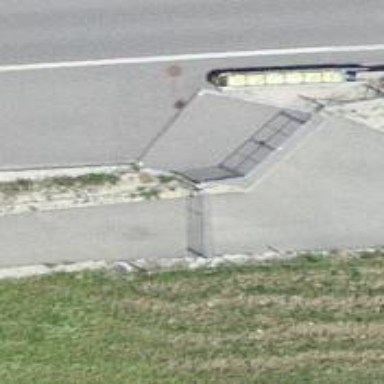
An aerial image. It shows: Gate.